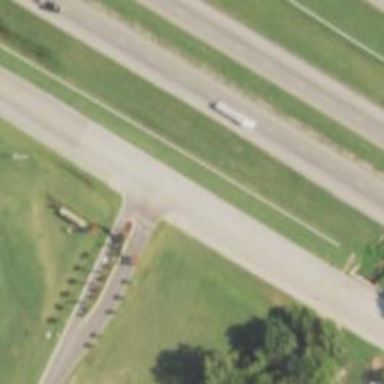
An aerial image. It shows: Uncontrolled crossing on the road.